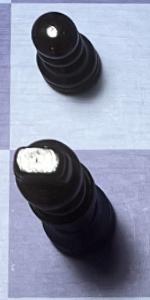
Label: King_Black